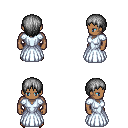
a pixel art fantasy rpg character, male body template, human, dark skin, underdress, gold greaves, gray plain hairstyle, gold boots, four views (front, back, left, right), 2x2 character sprite sheet, small pixel art, hard edges, no anti-aliasing